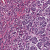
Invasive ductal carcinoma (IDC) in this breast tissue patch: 1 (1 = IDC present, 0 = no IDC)